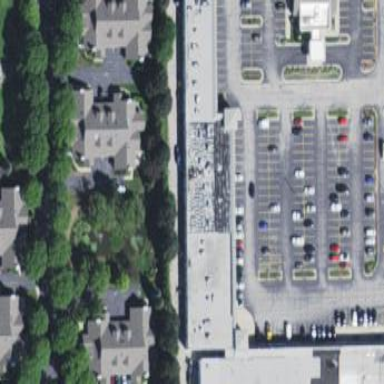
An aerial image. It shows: Retail building.